Question: I am trying to make a control that displays a news item. There is an image that will be given in any size, but the control can crop to a square. There is also a headline and teaser.
The headline and image will be on the same vertical level. The teaser will be beneath them:

I want the control to stretch vertically to accommodate any teaser and headline text.
Also, if there is no image present, I would like the text to slide over to the right.
Here is the XAML I am currently using:
'''
<Grid x:Name="LayoutRoot" Background="Transparent">
<Image x:Name="Thumbnail" Width="89" HorizontalAlignment="Left" VerticalAlignment="Top" />
<TextBlock x:Name="Headline" Margin="93,0,0,0" Style="{StaticResource PhoneTextAccentStyle}" TextWrapping="Wrap" HorizontalAlignment="Left" Width="299" FontSize="23.333" VerticalAlignment="Top" />
<TextBlock x:Name="Teaser" HorizontalAlignment="Left" Margin="4,100,0,0" Style="{StaticResource PhoneTextSubtleStyle}" TextWrapping="Wrap" VerticalAlignment="Top" Width="384"/>
</Grid>
'''
Do I want to be controlling the layout with 'Grid' rows and columns? Or do I want to be using margins? If the headline is short, and there is no image, how can I be sure that the teaser text will slide up to fill up the empty space?
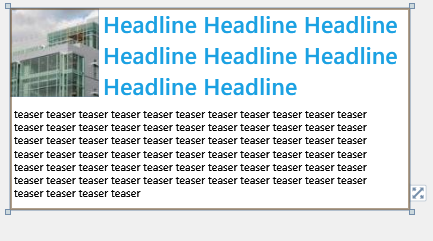
Answer: Using margins for layout is not recommended. You can just use a Grid with 2 columns and rows:
'''
<Grid>
<Grid.RowDefinitions>
<RowDefinition Height="*"/>
<RowDefinition Height="*"/>
</Grid.RowDefinitions>
<Grid.ColumnDefinitions>
<ColumnDefinition Width="Auto"/>
<ColumnDefinition Width="*"/>
</Grid.ColumnDefinitions>
<Image ... />
<TextBlock Grid.Column="1" ... />
<TextBlock Grid.Row="1" Grid.ColumnSpan="2" .../>
</Grid>
'''